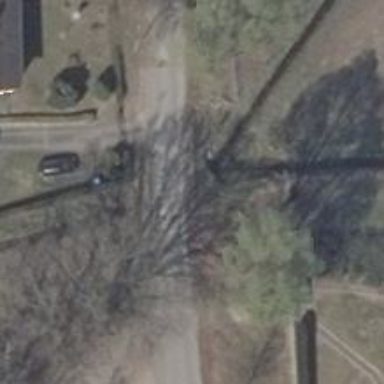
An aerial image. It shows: Residential road with bridge.